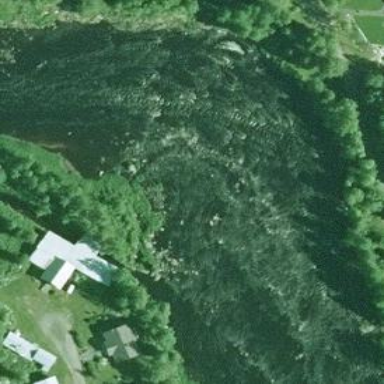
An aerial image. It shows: Rapids in the waterway.